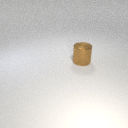
large brown metal cylinder